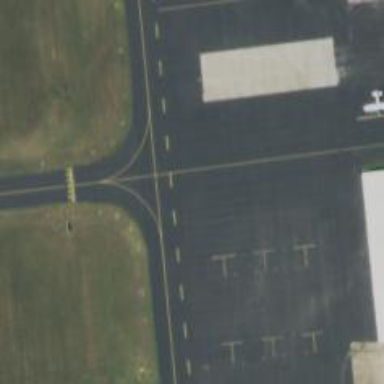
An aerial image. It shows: Image of taxiway at airport.